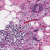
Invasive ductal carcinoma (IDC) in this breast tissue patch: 1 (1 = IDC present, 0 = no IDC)